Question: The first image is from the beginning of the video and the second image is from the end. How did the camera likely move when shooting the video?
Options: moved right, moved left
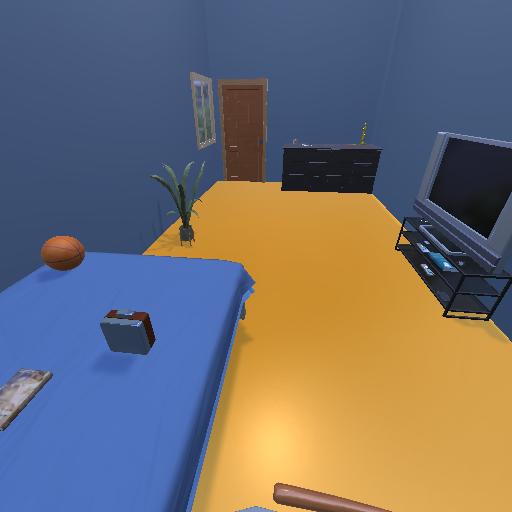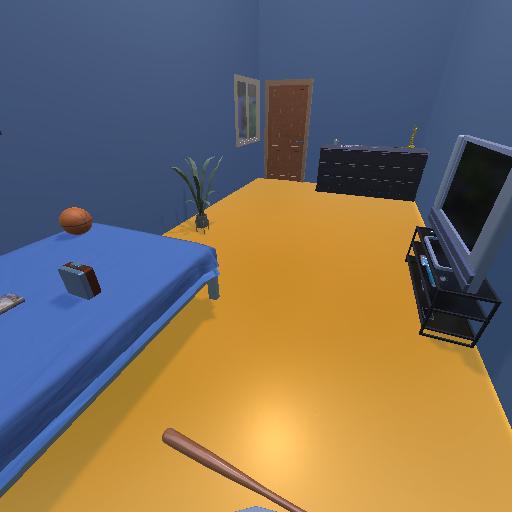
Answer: moved right